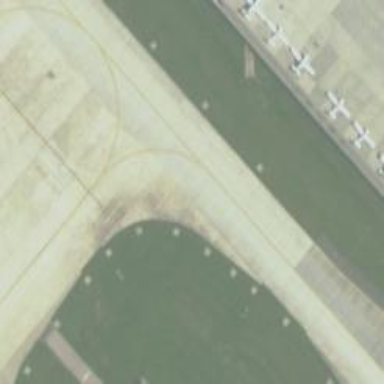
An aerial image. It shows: View of taxiway at the airport.